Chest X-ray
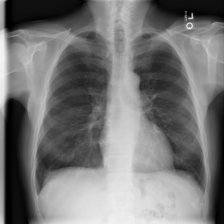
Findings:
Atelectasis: negative
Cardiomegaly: negative
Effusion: negative
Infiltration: negative
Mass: negative
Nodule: negative
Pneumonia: negative
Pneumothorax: negative
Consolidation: negative
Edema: negative
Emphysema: negative
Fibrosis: negative
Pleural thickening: negative
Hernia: negative